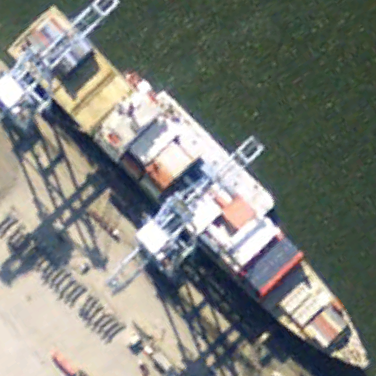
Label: Container_ship